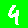
Digit: 4